Question: I have tried a lot of grids from skeleton to golden and bootstrap but I was unable to find a better solution. The one that came close was grid pack. but I dont want any column margin. Is you can let me know what is the better way to do it. For eg. I want to use a 10 col with 6col floating div...with 12 col i tried 8col with 4col and 7col with 5col..but i dont get the exact width of the psd.
You can see i have added a screenshot of psd.

Thanks
PS. I am not attaching any code because im confused. so please dont down vote. I just need an advice or small demo
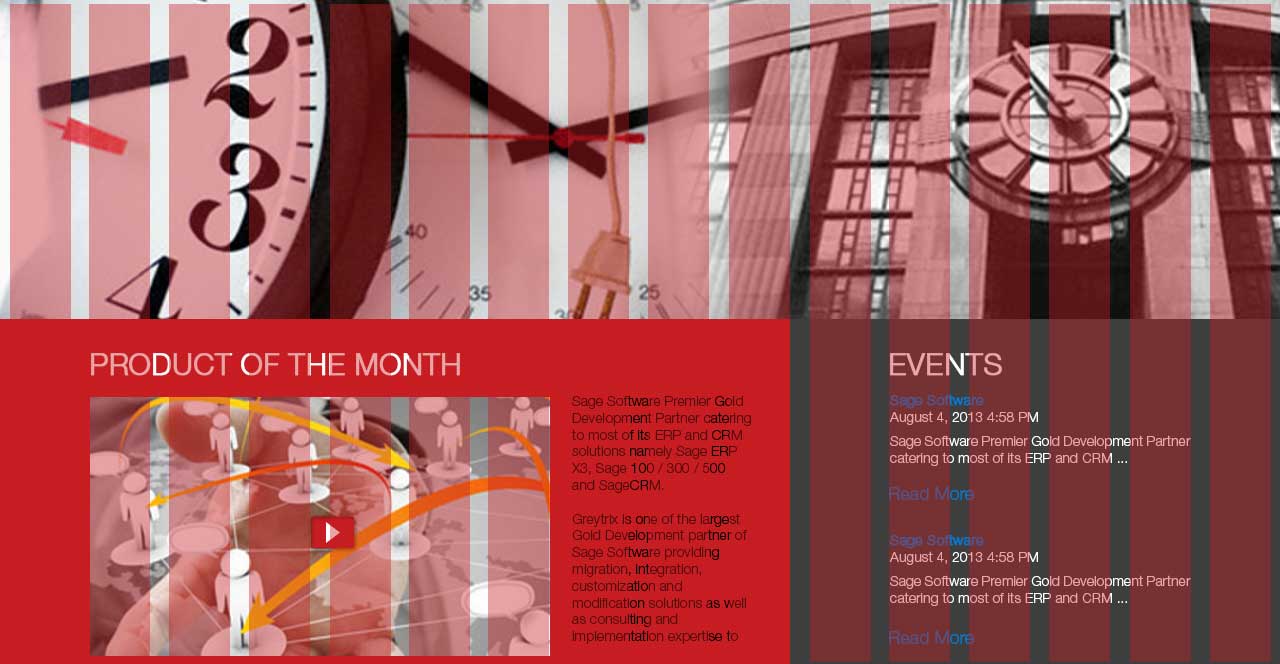
Answer: Grids are farely simple.
The reason why you might be slightly confused is that people use fixed and fluid grids, fluid is usually set in percentages and fixed pixels.
to use fixed just start with creating a container size that you will center in the browser so,
'''
.container {
width:960px;
margin: 0 auto;
}
'''
Divide 960px by 10 = 96px per column
In CSS, create a class for each grid size using the formula 96 * 1, 96 * 2, all the way to 10
'''
grid_1 { width: 96px; }
grid_2 { width: 192px; }
grid_3 { width: 288px; }
grid_4 {...}
'''
then apply the classes to the elements in your HTML so
'''
<div class="logo grid_3"></div>
<div class="nav grid_7"></div>
'''
Most grid systems also use a "prefix" and "suffix" with margin applied, which pushes or pulls elements to the left or right when you don't want a container that needs to be a grid_3 but your having to make a grid_7 because of spacing.
Grids are great at creating visual balance and also providing a way for us as developers/designers to lay out content easier.
fluid grids are slightly different and I would wrap your head around fixed first.
[edit] you should use what is in the design. use (suffix and prefix) like i explained to push and pull elements on the page, so use (suffix_1) as a way of pushing the right side element away creating the column gap in the design, same goes for preffix_1